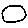
Label: circle